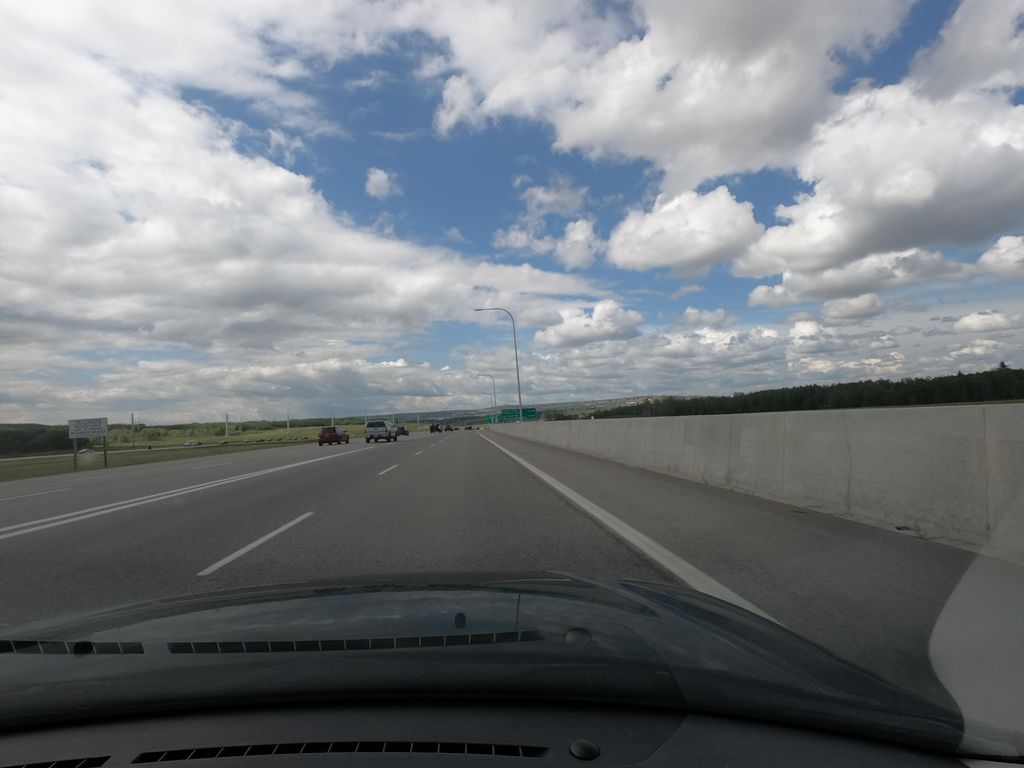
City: calgary